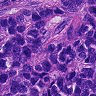
Metastatic tissue present: yes